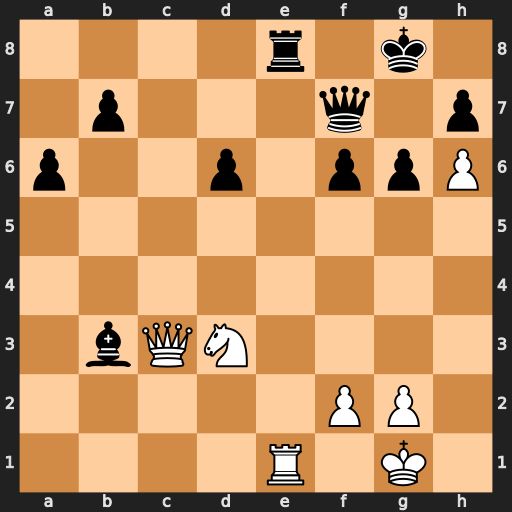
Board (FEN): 4r1k1/1p3q1p/p2p1ppP/8/8/1bQN4/5PP1/4R1K1
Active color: w
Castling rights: -
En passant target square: -
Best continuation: Rxe8+ Qxe8 Qxb3+